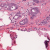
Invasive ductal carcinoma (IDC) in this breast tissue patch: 1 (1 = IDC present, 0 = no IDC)